Field crop: tomato
Growth stage: 2
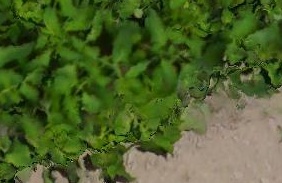
Species: tomato